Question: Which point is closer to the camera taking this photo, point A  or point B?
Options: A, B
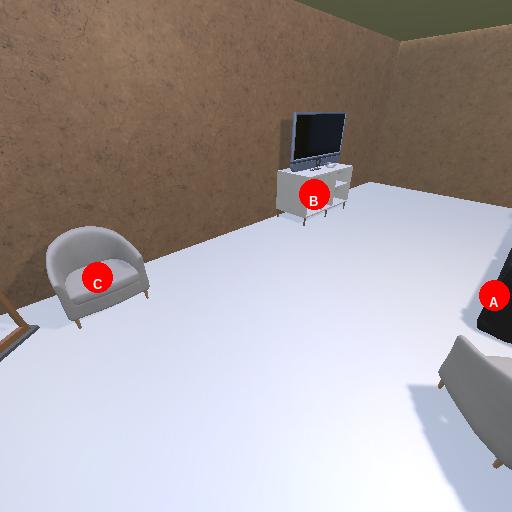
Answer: A